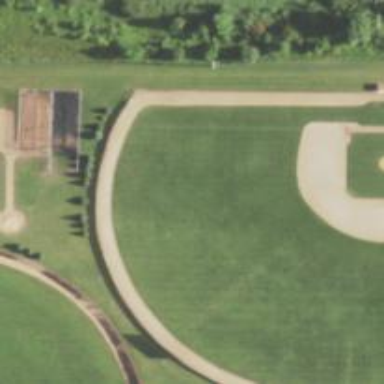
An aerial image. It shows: Baseball pitch for leisure land activities.